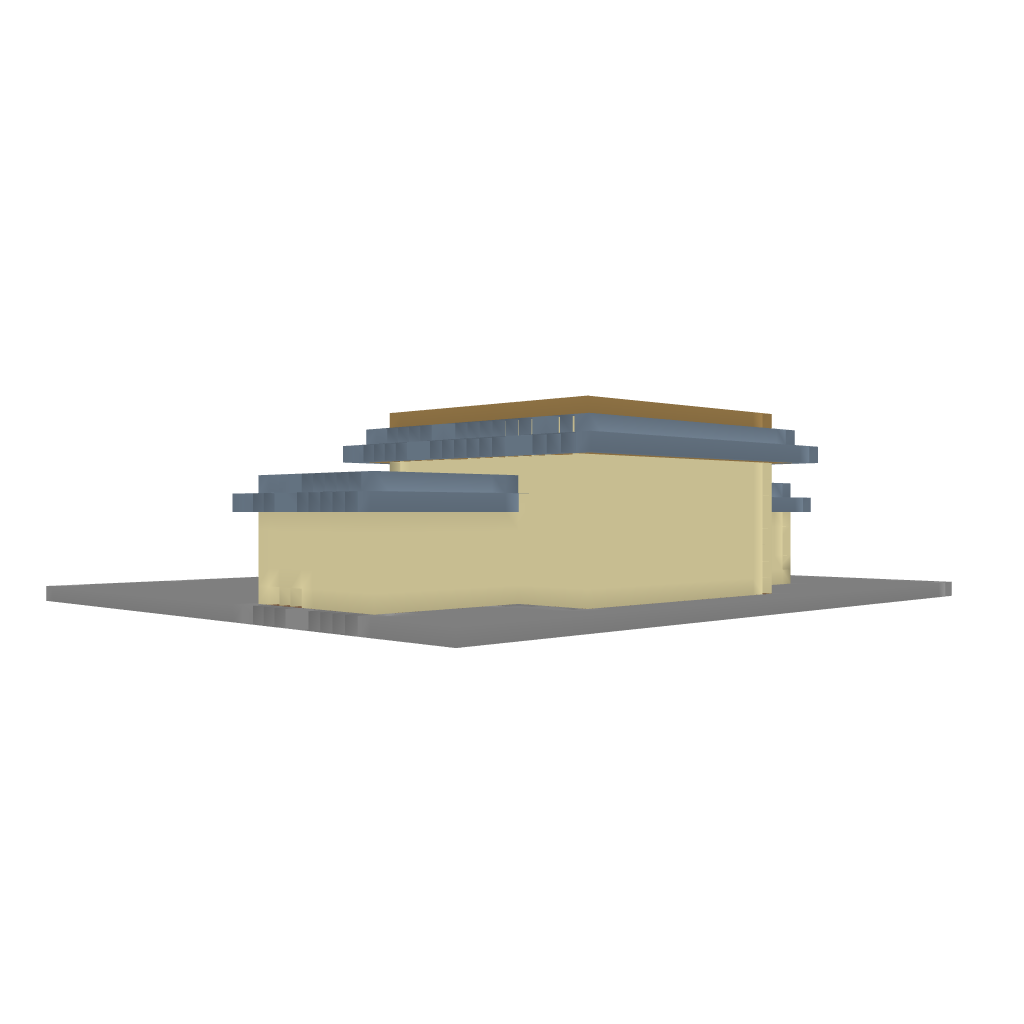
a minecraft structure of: Sandstone Mansion